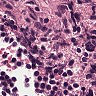
Metastatic tissue present: no